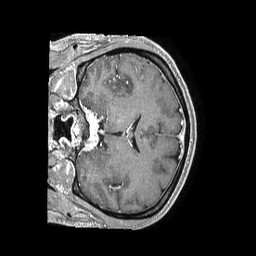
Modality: T1w
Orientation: coronal
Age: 50
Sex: male
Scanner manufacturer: philips
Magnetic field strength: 1.5 T
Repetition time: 0.00754 s
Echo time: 0.003436 s